Interaction volume radius: 10 \u00c5
Interaction volume height: 15 \u00c5
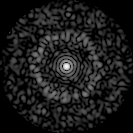
Disorder parameter: 0.8301